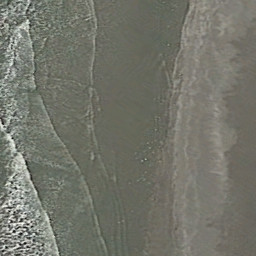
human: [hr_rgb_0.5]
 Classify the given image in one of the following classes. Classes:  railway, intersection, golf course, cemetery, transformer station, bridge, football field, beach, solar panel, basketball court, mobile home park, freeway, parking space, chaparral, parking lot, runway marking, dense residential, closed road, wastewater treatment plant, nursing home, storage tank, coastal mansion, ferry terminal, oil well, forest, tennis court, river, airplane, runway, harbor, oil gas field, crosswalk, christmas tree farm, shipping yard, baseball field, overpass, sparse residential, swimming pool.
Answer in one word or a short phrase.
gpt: beach